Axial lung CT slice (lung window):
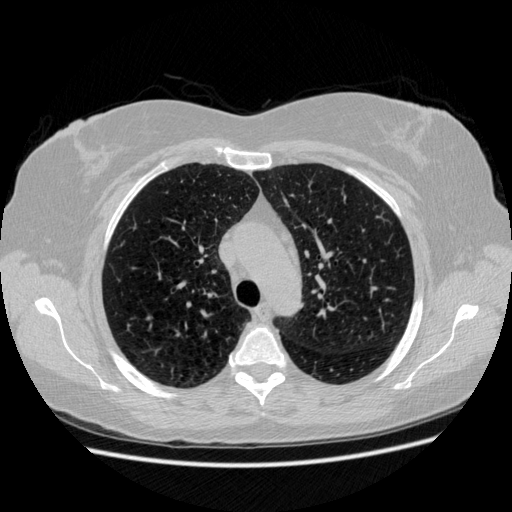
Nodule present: no